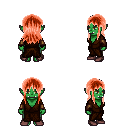
a pixel art fantasy rpg character, female body template, orc, green skin, brown robe, teal pants, red unkempt hairstyle, leather bracers, maroon shoes, four views (front, back, left, right), 2x2 character sprite sheet, small pixel art, hard edges, no anti-aliasing